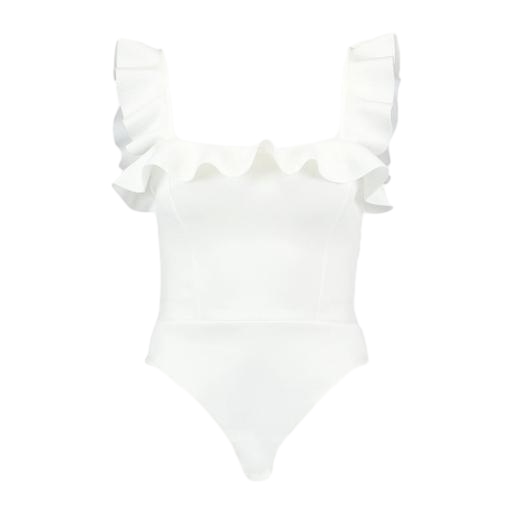
white body suit, white tankini, white olivia mono, white background